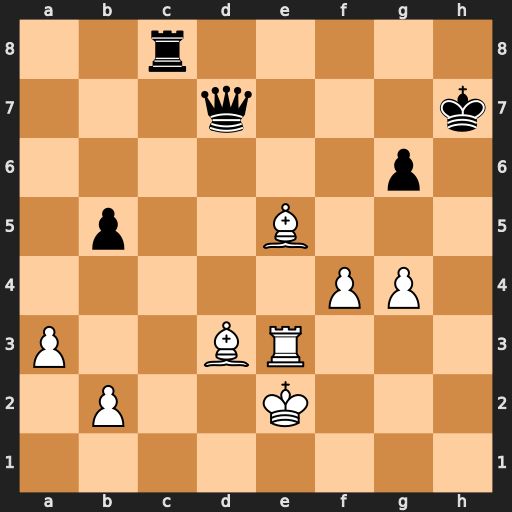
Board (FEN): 2r5/3q3k/6p1/1p2B3/5PP1/P2BR3/1P2K3/8
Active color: w
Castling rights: -
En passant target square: -
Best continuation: Rh3+ Kg8 Rh8+ Kf7 Rh7+